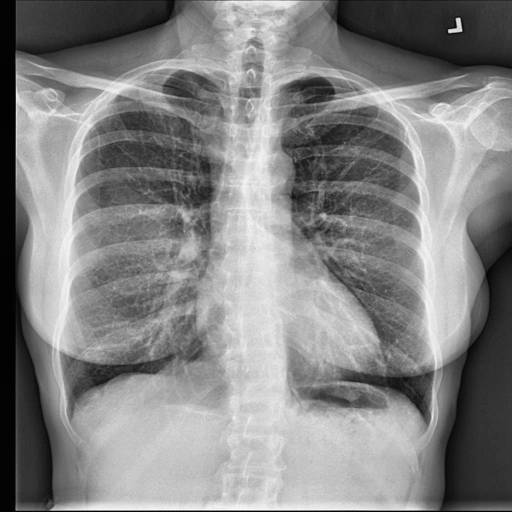
Finding: NORMAL